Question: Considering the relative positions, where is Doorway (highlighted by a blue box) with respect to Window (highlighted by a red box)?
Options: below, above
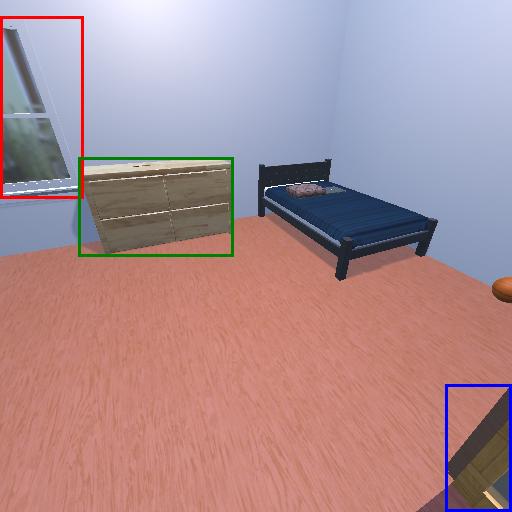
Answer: below